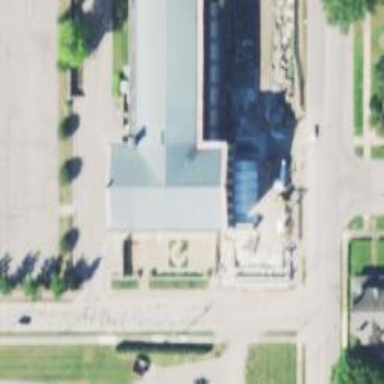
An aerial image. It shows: Conference center building.